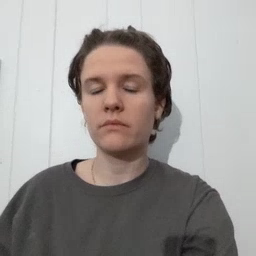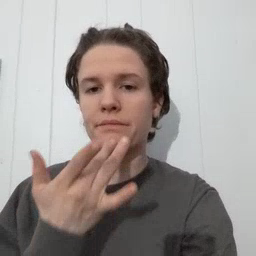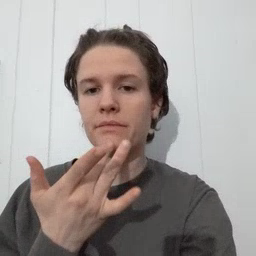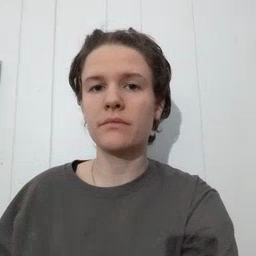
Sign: taste